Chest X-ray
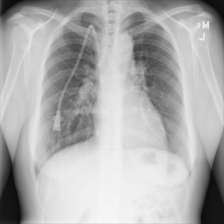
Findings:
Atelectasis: negative
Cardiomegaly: negative
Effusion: positive
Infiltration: negative
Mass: negative
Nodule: negative
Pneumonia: negative
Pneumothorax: negative
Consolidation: negative
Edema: negative
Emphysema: negative
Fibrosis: negative
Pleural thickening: negative
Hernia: negative